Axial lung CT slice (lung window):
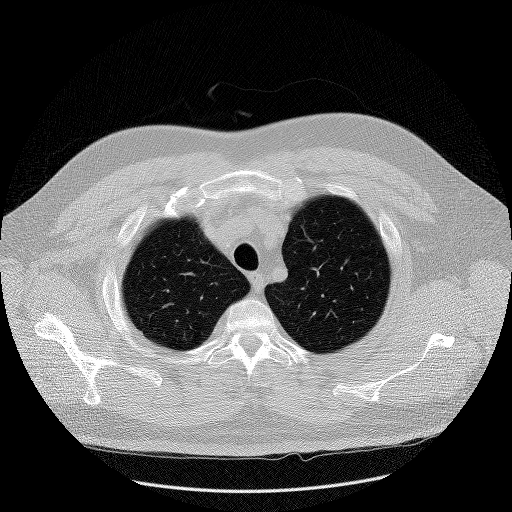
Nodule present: no